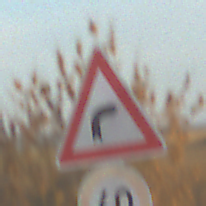
Verkehrszeichen: KurveRechts
Zusatzzeichen unten: Geschwindigkeit60
Umgebung: Outdoor, RoadRail
Tageszeit: SunriseSunset
Wetter: PartlyCloudy
Licht: Natural
Jahreszeit: NotSpecified
Kontrast: HighContrast